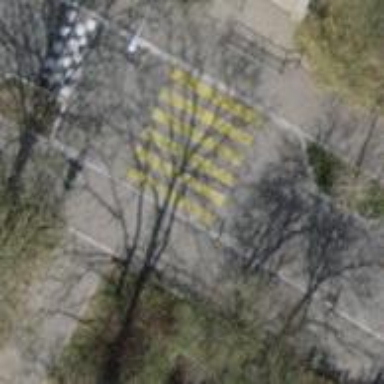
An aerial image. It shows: Uncontrolled zebra pedestrian crossing with traffic calming table.